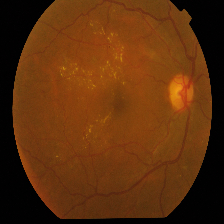
Diabetic retinopathy grade: Proliferative DR